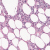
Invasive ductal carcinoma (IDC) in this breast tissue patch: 0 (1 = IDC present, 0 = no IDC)